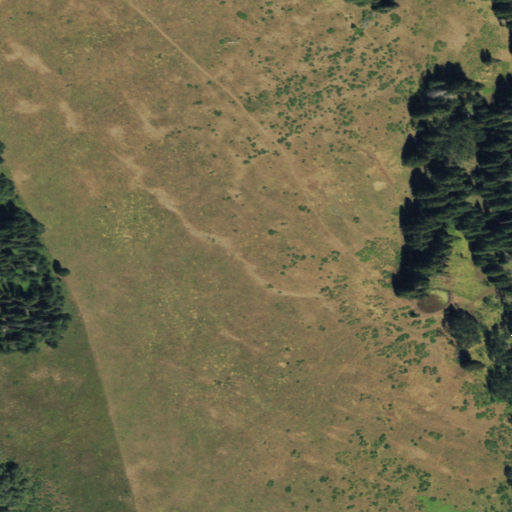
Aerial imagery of plain(s) in Colorado named Betty Park containing shrub, evergreen forest, deciduous forest, and mixed forest